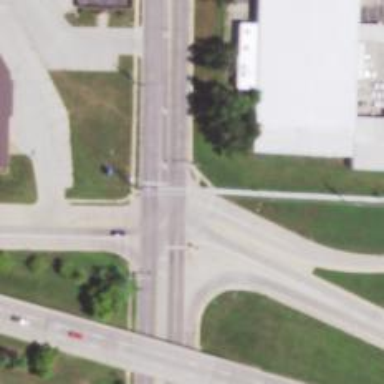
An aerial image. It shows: Solid crossing edge road marking.